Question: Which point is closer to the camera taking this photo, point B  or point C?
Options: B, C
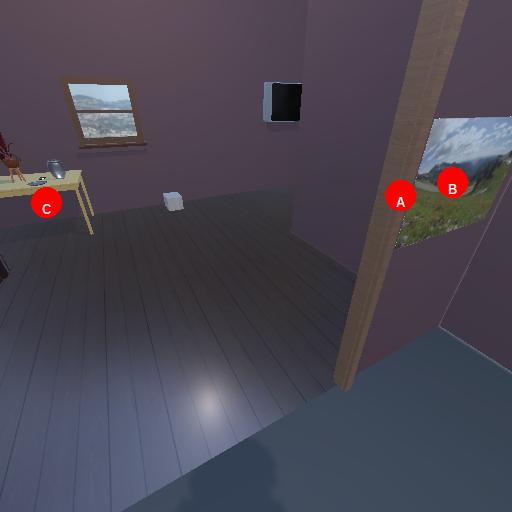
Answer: B